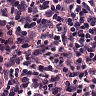
Metastatic tissue present: no